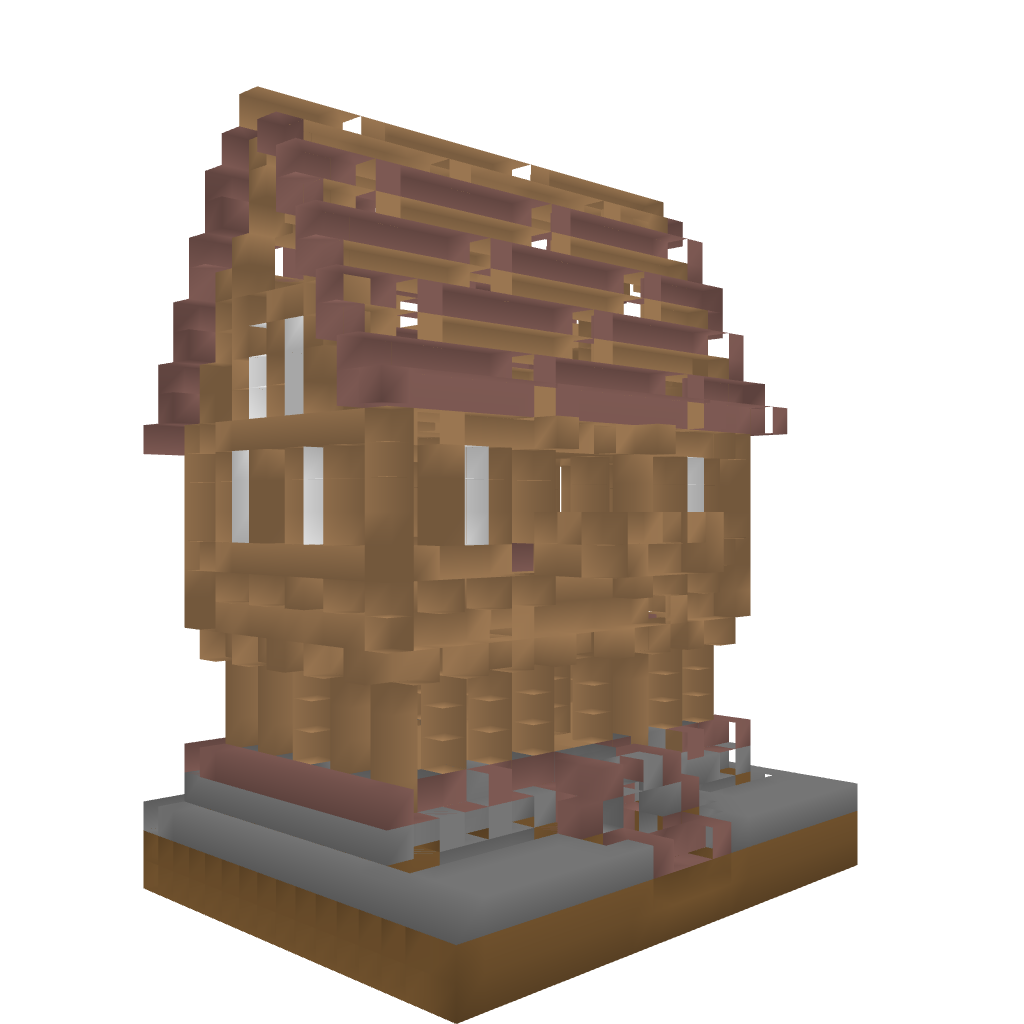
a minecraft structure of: Robin's Medieval House high quality